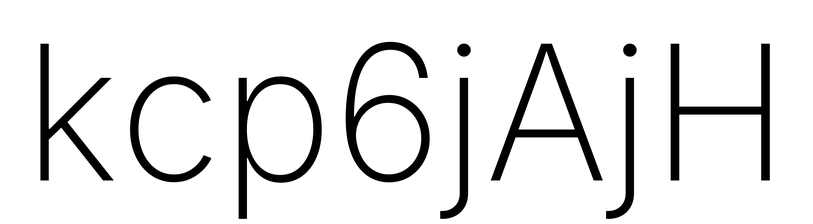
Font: Inter_ExtraLight